Question: I've got a web project in VS2013 Ultimate where add scaffolding screen isn't loading the DBContext objects into the window. See the following image. The project has 2 EDMX files that have EF6 generated DBContexts. One of them is within the web application the other is in a separate assembly.

I can't for the life off me figure out what is going on. I'm about to crack ILSpy and pull the MVC Scaffolding apart to see why it isn't working but I thought I'd ask here first. Just to cut some people off at the pass, I've already done the safe mode / clean & rebuild / restart VS and nothing has changed the behaviour. I have a separate, testing solution that has this working but for some reason this solution is fubar.
Thanks in advance
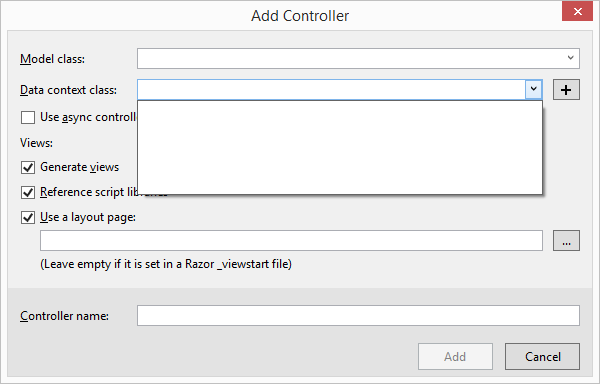
Answer: Ok - so it turns out that any data context or model classes that are in a namespace starting with Microsoft.* are hidden. It's a bug that only affects Microsoft internal staff.